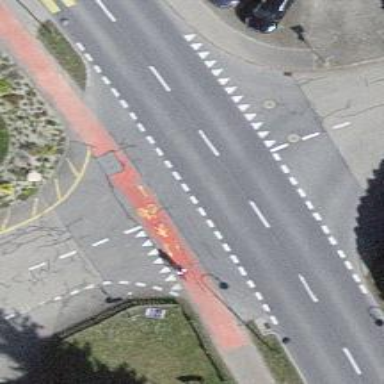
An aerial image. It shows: Secondary road with cycle track on the right.